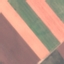
Label: AnnualCrop